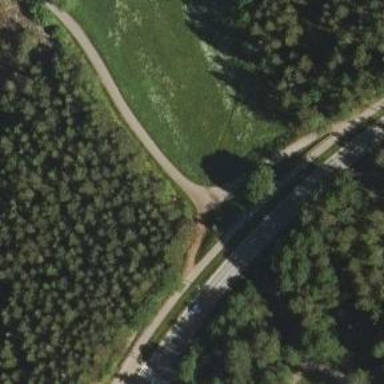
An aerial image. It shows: Cycleway.